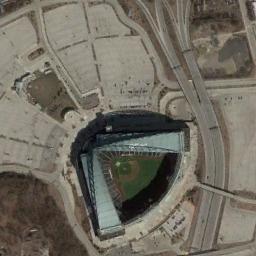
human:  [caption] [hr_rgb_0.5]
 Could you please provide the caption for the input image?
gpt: There is a green lawn on one side of this stadium .

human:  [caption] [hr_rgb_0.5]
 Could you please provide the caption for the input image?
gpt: The fan-shaped stadium is built between the concrete and the road .

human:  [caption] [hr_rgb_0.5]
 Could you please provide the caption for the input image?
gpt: The stadium is on the bare land .

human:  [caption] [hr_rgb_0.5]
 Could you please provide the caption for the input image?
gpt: There are many roads beside the fan stadium .

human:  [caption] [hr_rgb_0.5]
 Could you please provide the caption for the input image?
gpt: There are empty land beside the stadium with a green roof .